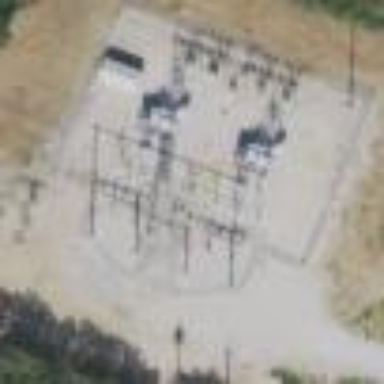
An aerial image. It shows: Outdoor distribution level power substation.